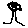
Label: tree